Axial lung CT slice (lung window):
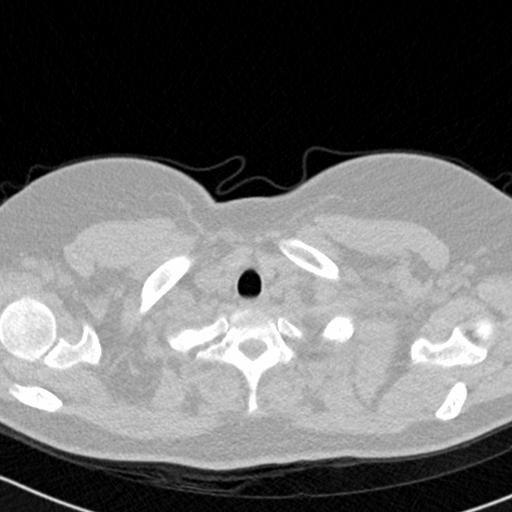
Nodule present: no